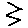
Label: zigzag